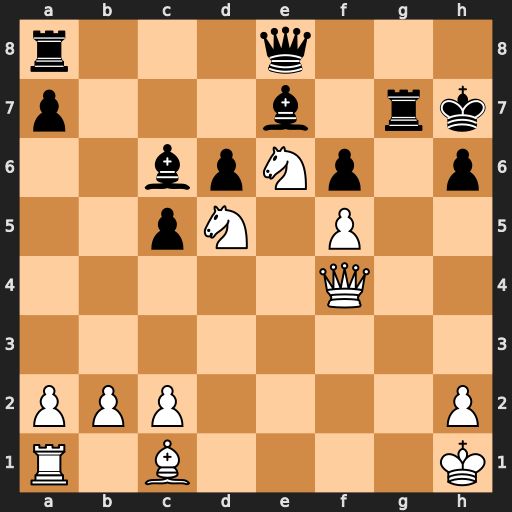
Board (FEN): r3q3/p3b1rk/2bpNp1p/2pN1P2/5Q2/8/PPP4P/R1B4K
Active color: w
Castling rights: -
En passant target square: -
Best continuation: Qxh6+ Kg8 Qxg7#